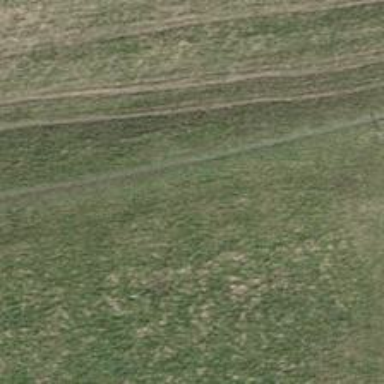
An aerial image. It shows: Grass path.